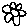
Label: flower